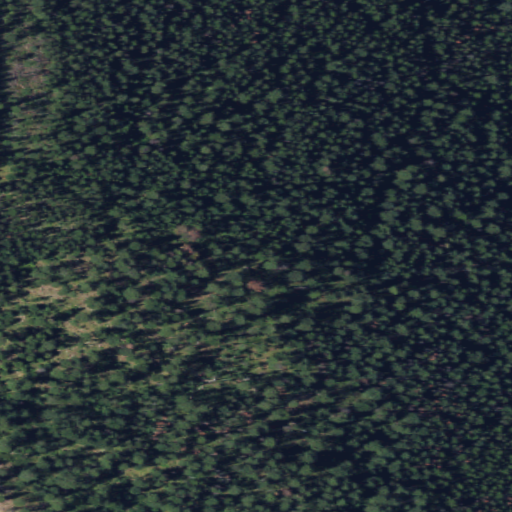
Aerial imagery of mountain in Washington named Johns Mountain containing grassland and evergreen forest